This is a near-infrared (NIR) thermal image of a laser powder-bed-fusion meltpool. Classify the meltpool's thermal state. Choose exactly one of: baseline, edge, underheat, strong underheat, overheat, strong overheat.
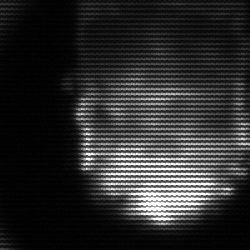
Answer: baseline